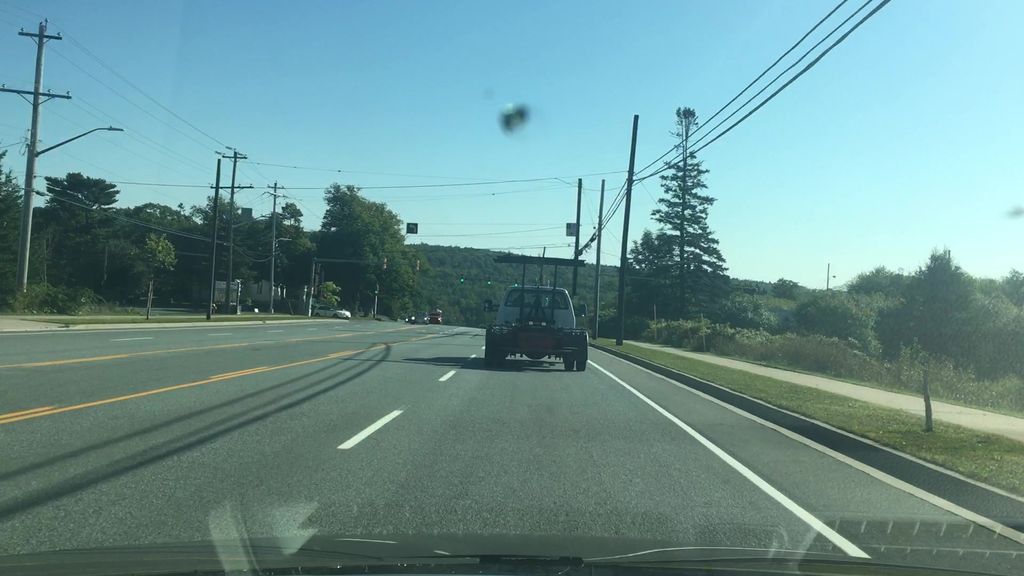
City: halifax